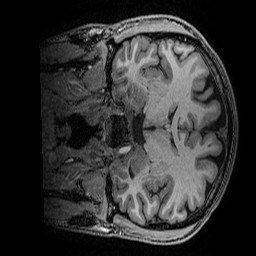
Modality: T1w
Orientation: coronal
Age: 26
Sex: male
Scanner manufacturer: ge
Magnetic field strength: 3 T
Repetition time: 0.007 s
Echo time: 0.00342 s